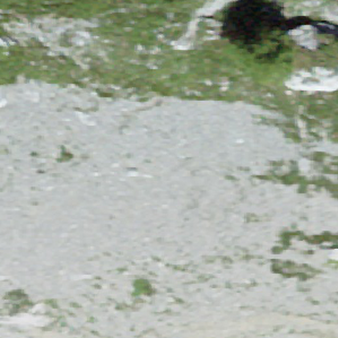
Label: other